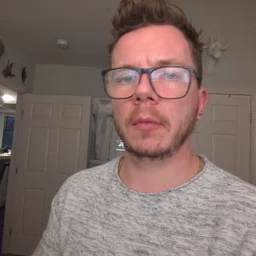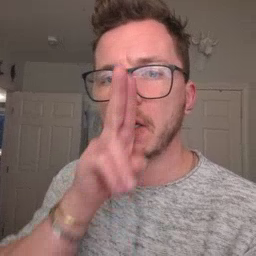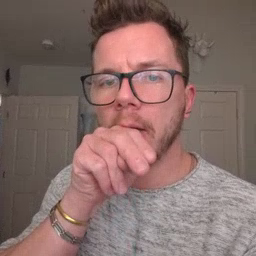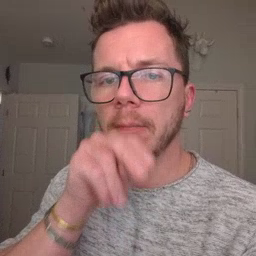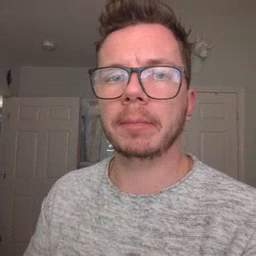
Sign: tongue